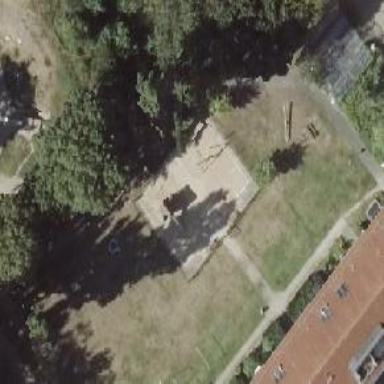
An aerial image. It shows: Playground area for leisure activities on the land.